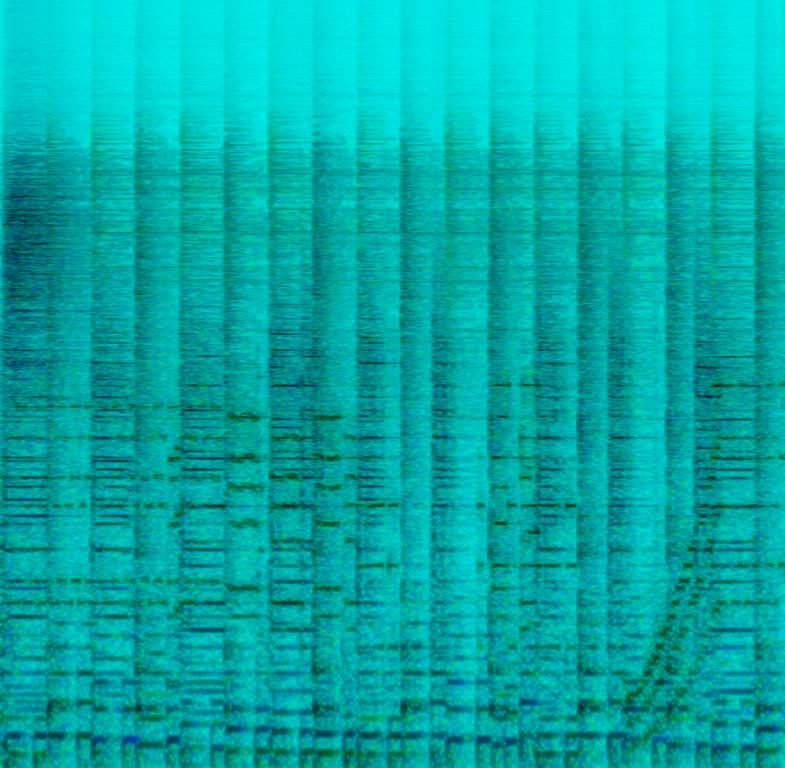
This is a bright and twangy twelve bar blues song. We hear some intricate piano playing, a bright and warm electric guitar on which chords are being played, and a groovy walking bassline. This song would be suitable in a blues bar.